Interaction volume radius: 10 \u00c5
Interaction volume height: 20 \u00c5
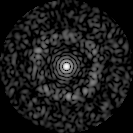
Disorder parameter: 0.8319